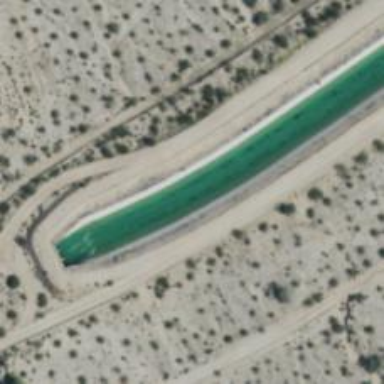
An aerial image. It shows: Canal that serves as waterway.